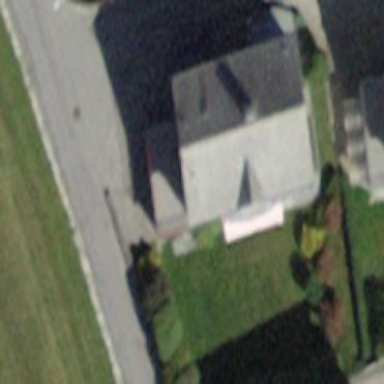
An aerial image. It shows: Gabled roof house.